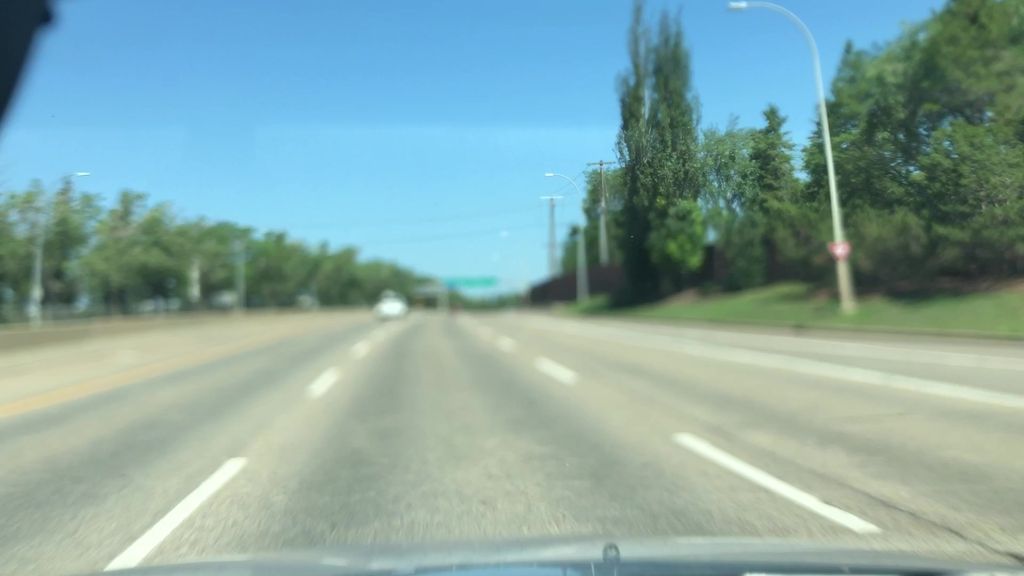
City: edmonton